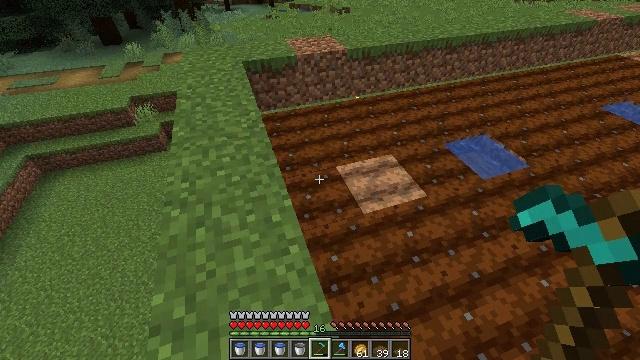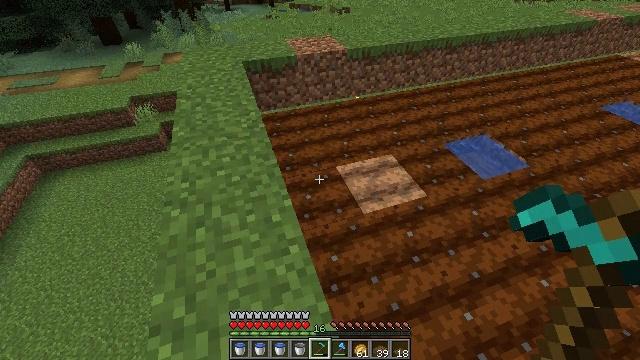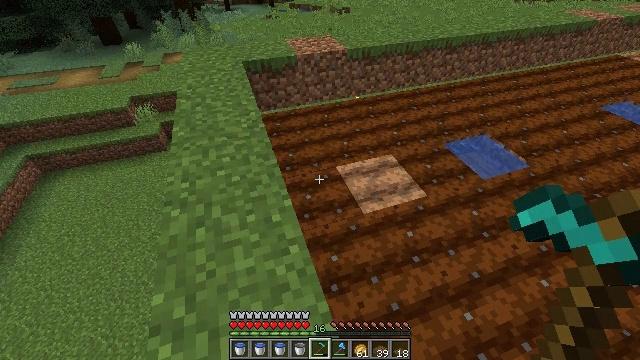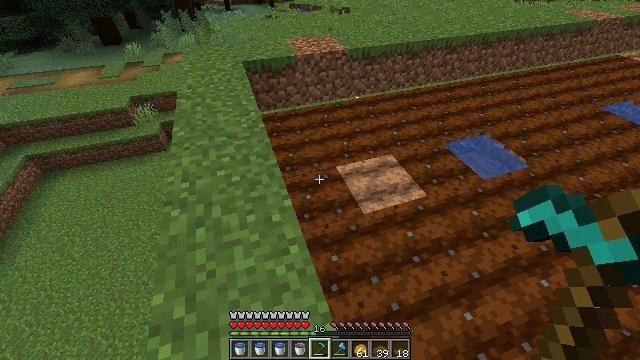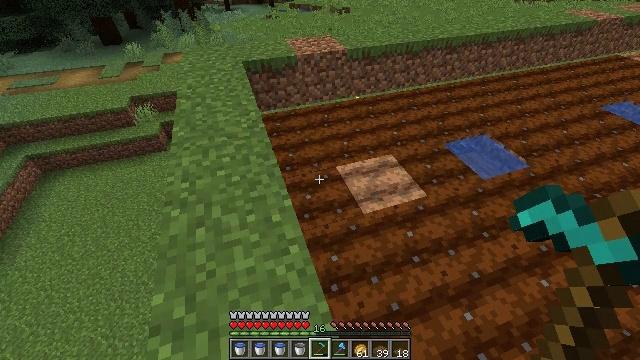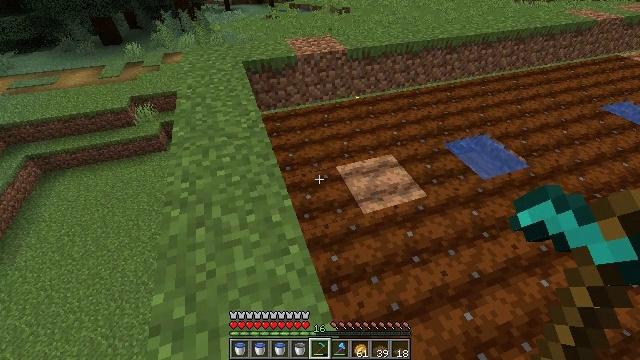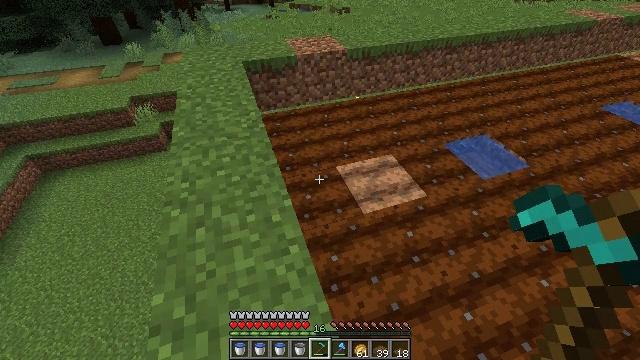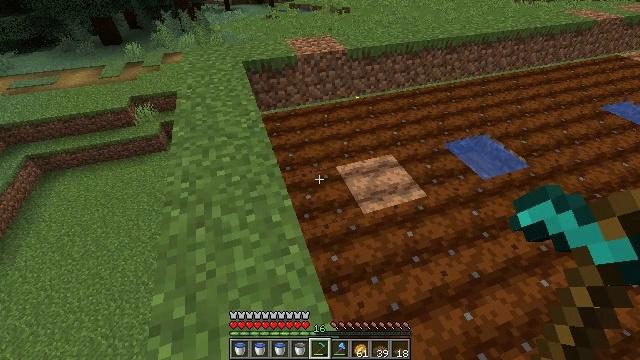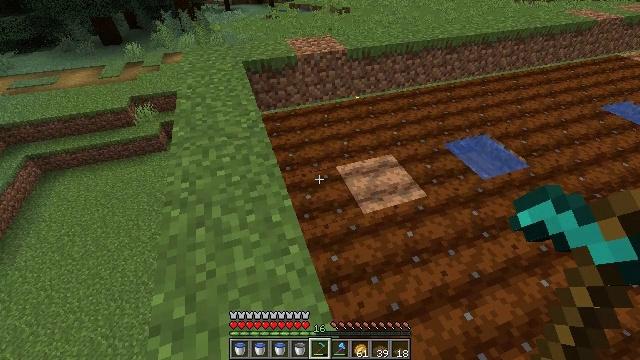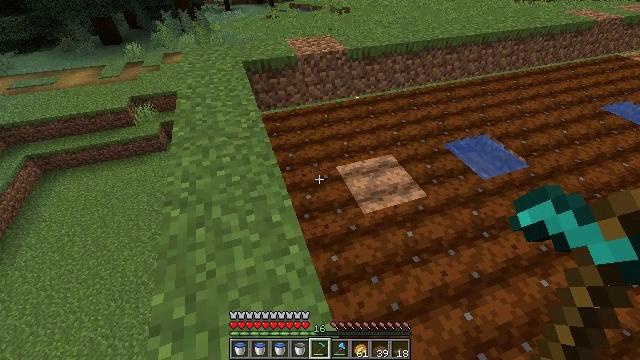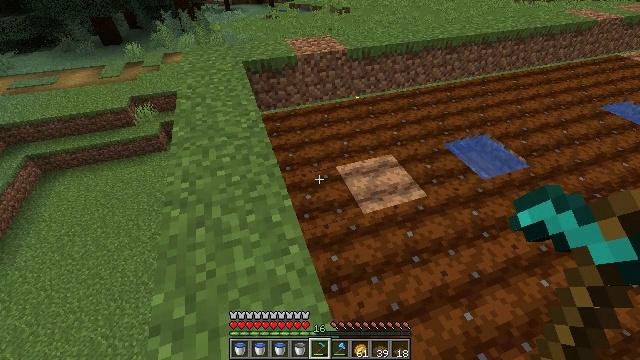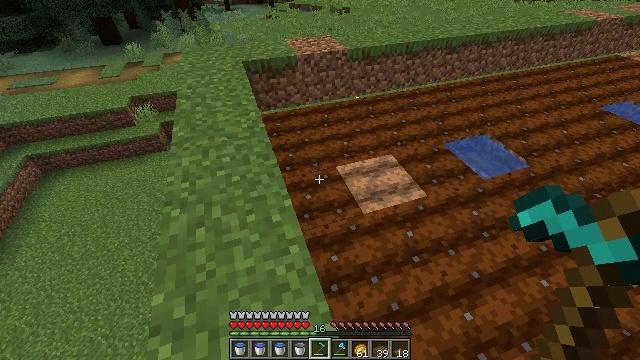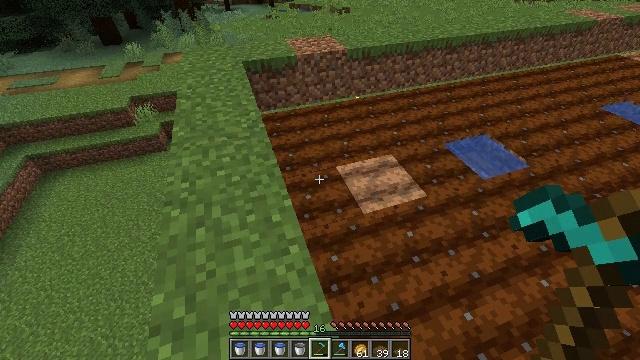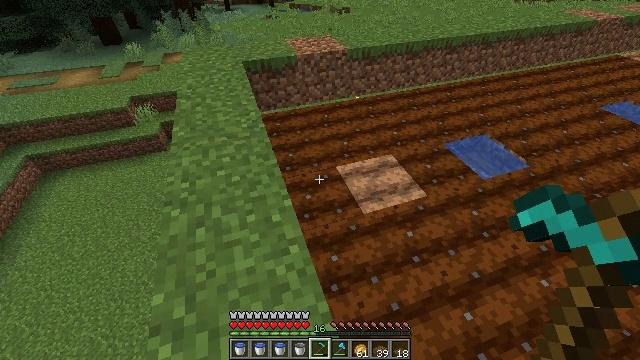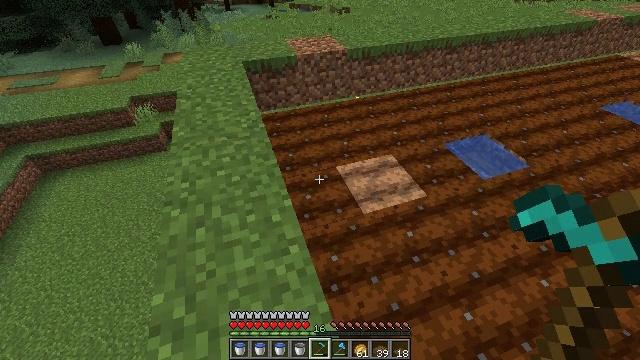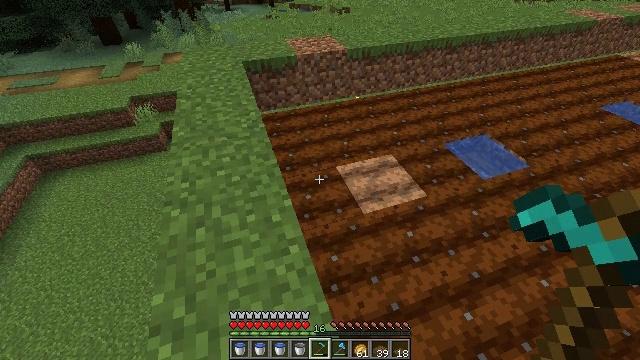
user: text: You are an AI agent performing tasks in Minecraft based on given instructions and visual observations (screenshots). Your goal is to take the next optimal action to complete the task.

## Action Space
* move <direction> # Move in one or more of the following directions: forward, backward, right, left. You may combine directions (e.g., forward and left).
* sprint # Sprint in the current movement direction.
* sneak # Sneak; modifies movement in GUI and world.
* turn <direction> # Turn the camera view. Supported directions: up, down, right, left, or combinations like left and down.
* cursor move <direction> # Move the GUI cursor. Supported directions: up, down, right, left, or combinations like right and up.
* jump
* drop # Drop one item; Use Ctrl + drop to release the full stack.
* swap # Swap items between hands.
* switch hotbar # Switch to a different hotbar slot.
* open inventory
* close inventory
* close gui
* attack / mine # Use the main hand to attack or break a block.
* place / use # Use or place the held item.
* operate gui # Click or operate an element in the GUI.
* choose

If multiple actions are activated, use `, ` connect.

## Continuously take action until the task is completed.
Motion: motion action
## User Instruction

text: Harvest potatoes.
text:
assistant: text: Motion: no_op
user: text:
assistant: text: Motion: no_op
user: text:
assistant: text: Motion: no_op
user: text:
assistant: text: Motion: no_op
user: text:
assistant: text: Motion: no_op
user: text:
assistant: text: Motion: no_op
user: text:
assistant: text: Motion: no_op
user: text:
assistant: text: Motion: no_op
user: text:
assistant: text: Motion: no_op
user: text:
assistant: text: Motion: no_op
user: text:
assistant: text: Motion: no_op
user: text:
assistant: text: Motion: no_op
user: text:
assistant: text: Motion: no_op
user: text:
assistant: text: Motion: no_op
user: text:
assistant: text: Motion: no_op
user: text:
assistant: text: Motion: no_op
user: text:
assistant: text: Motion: no_op
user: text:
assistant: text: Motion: no_op
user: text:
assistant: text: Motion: no_op
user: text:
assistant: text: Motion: no_op
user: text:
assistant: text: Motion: no_op
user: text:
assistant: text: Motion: no_op
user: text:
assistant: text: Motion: no_op
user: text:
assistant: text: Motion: no_op
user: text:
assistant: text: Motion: no_op
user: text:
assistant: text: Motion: no_op
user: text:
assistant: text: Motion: no_op
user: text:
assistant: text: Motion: no_op
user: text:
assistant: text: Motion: no_op
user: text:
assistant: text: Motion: turn right and down